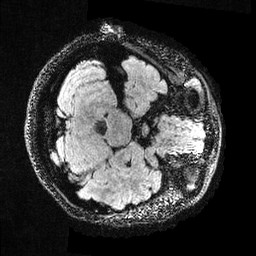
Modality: FLAIR
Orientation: axial
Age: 27
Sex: female
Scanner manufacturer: ge
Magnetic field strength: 3 T
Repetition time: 4.802 s
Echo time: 0.1158 s